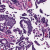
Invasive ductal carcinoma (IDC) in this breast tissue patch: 1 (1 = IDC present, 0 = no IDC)